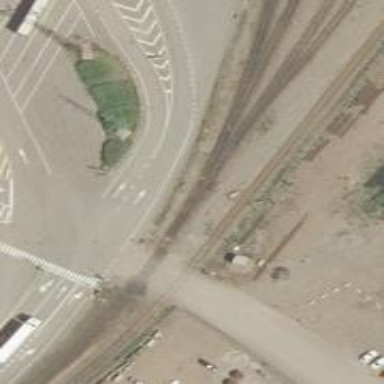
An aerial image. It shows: Railway spur service.